Question: I am currently working on a control method which is coupled with a time-frequency analysis of an acceleration frequency: roughly speaking, the control loop is activated only if the frequency content of the acceleration is within a certain bandwidth near the natural frequency of the system I mean to control.
The Simulink loop is represented in the following figure:

At the moment, after checking that I'm actually within the frequency interval of interest, the signal is going through a switcher. After the switcher the acceleration is moduled via a certain control loop.
The problem is that, at the moment, the control loop is activated and de-activated instantaneously: so, if at 't0' the frequency is within the interval, the control loop is active; however, if at 't1' the frequency is outside the devised range, no control is applied.
What I'd like to do now is the following:
1. Define a minimal time length inside which the frequency content falls into the interval, e.g. the frequency content is within the range [0.25 - 0.3]Hz for 3s (or 6s, 9s, etc.).
2. Put this block within the frequency interval detector and the switch.
In this way, the acceleration will undergo the control action only if the frequency contant stays inside the interval for, at least, a certain period of time (as said before, only if the frequency content is inside the range for at least 3s).
Look forward to suggestions.
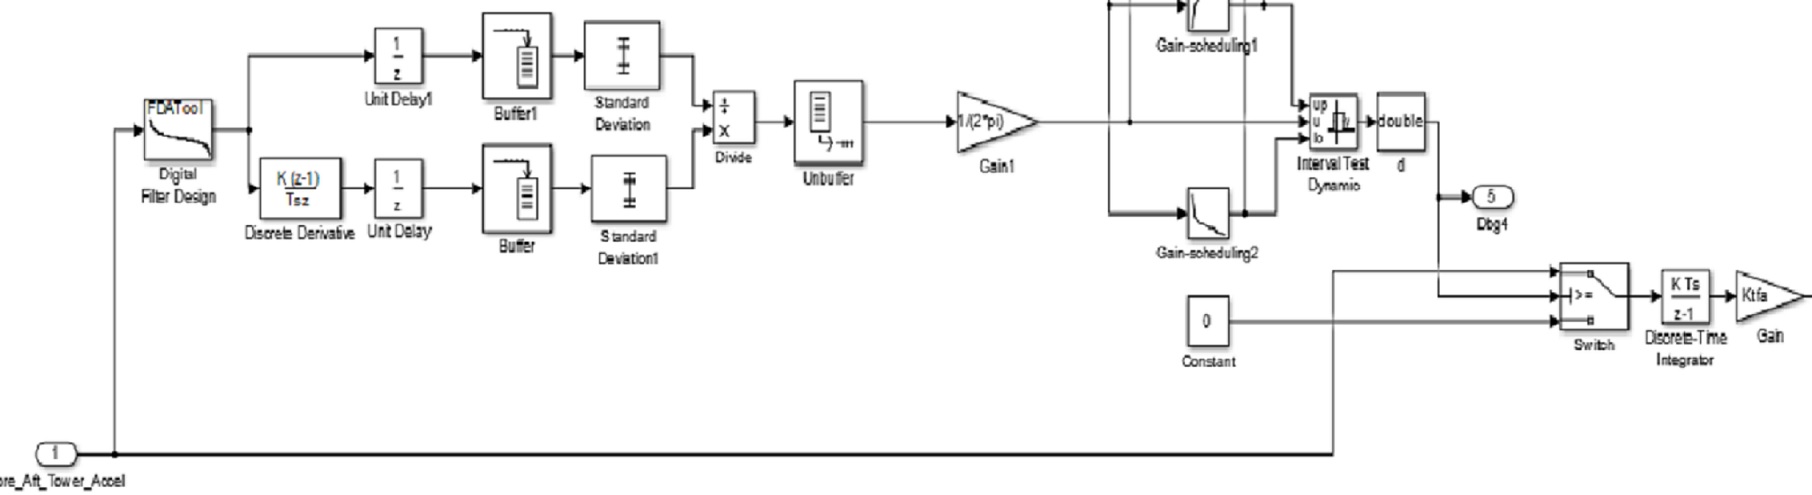
Answer: The Histeresis idea works that way:
You define two intervals. One of them with a small frequency range and with a large frequency range.
I would try this logic.